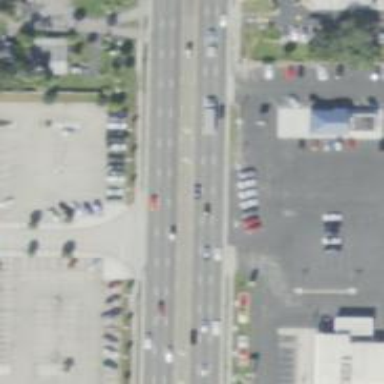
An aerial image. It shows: Asphalt road with primary designation. There is sidewalk on the left side.